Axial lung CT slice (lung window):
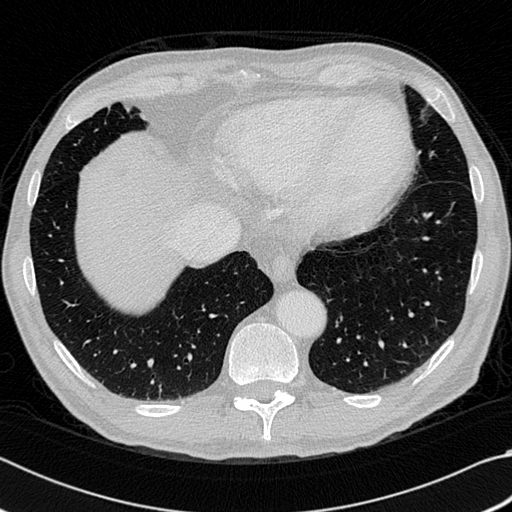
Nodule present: no